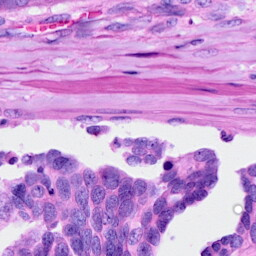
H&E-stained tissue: Ovarian